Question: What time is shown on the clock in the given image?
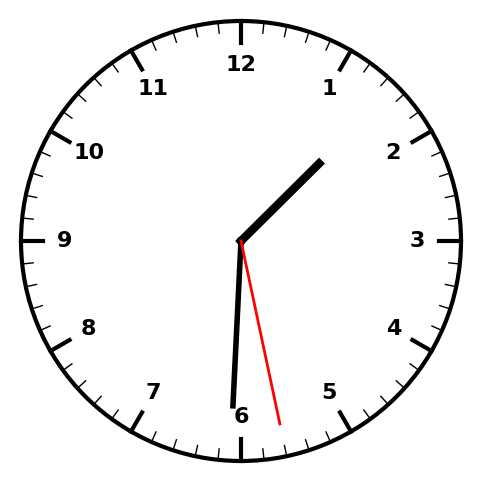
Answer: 01:30:28